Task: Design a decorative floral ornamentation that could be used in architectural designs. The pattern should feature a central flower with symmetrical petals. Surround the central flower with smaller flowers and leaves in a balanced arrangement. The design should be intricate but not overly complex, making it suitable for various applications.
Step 345:
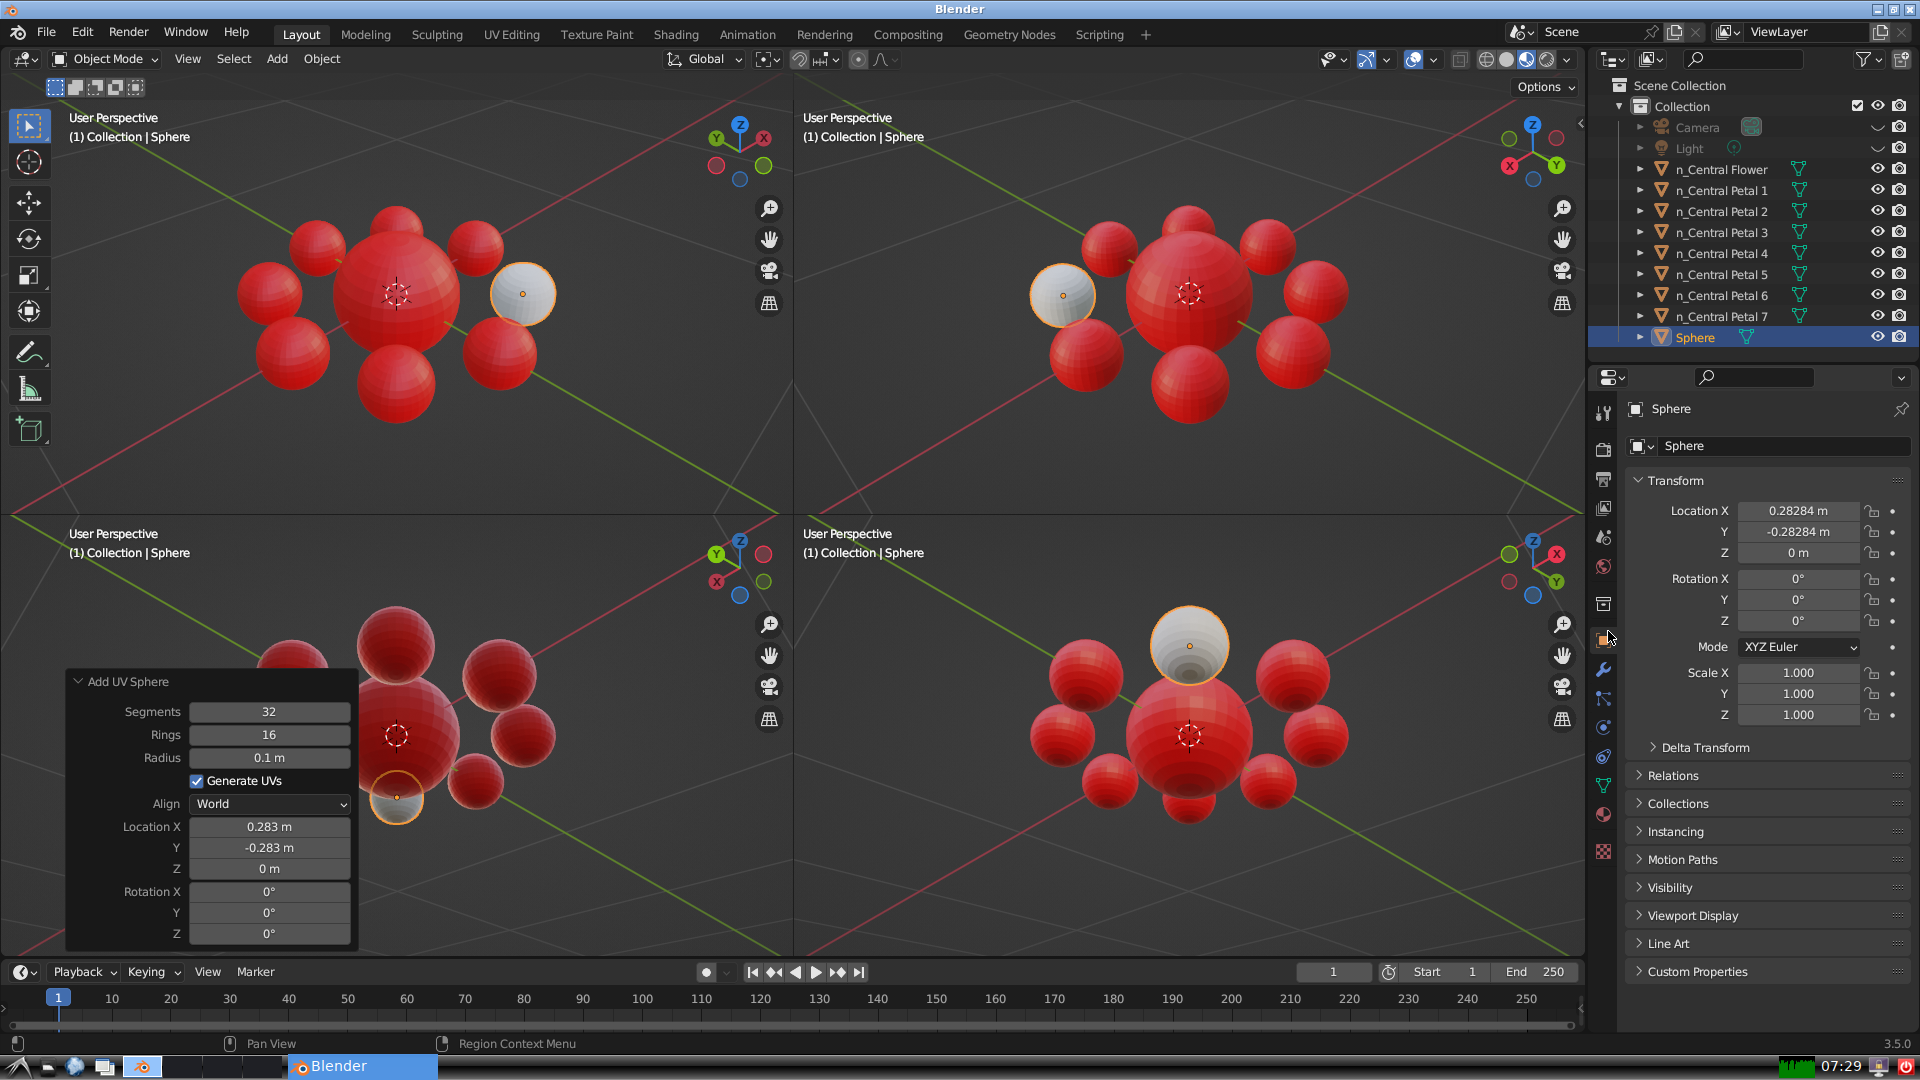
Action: {"mouse_move": [1732, 445]}